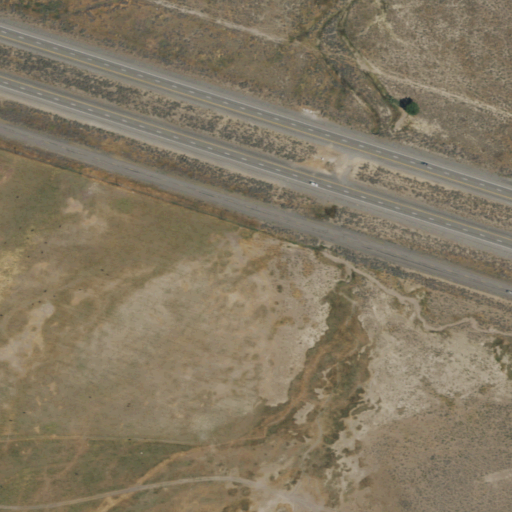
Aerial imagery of valley in Nevada named Laughton Valley containing shrub, medium intensity development, low intensity development, herbaceous wetlands, open development, and high intensity development